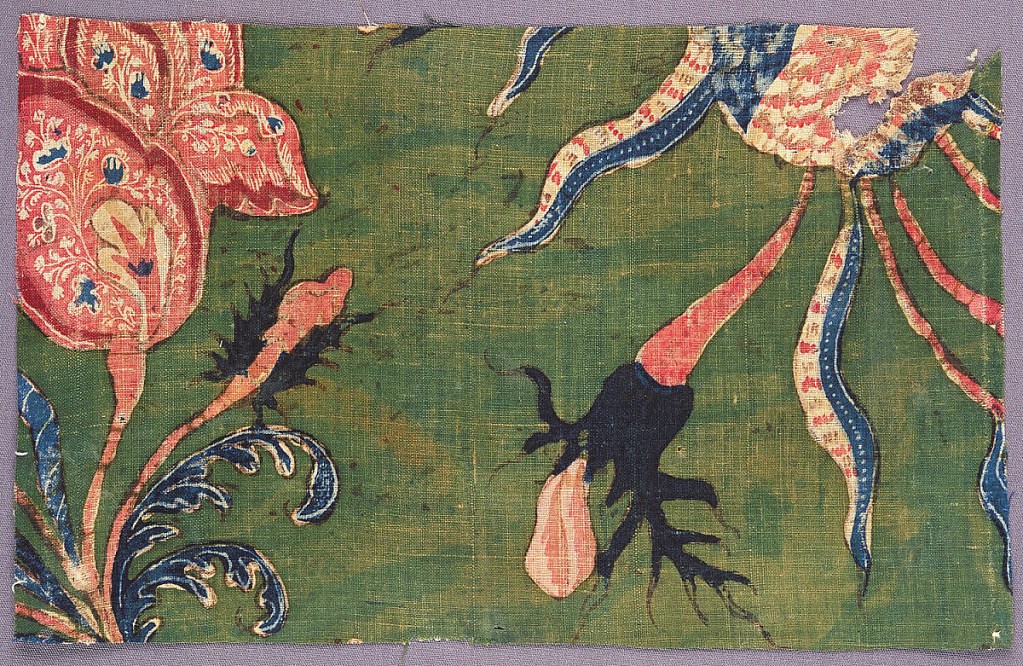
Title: Textile
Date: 18th century
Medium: cotton Technique: mordant for two reds applied by brush over resist; blue applied over resist; background achieved by yellow over blue; chintz on plain weave
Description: Design of exotic flowers in pinks and blues on a green background.